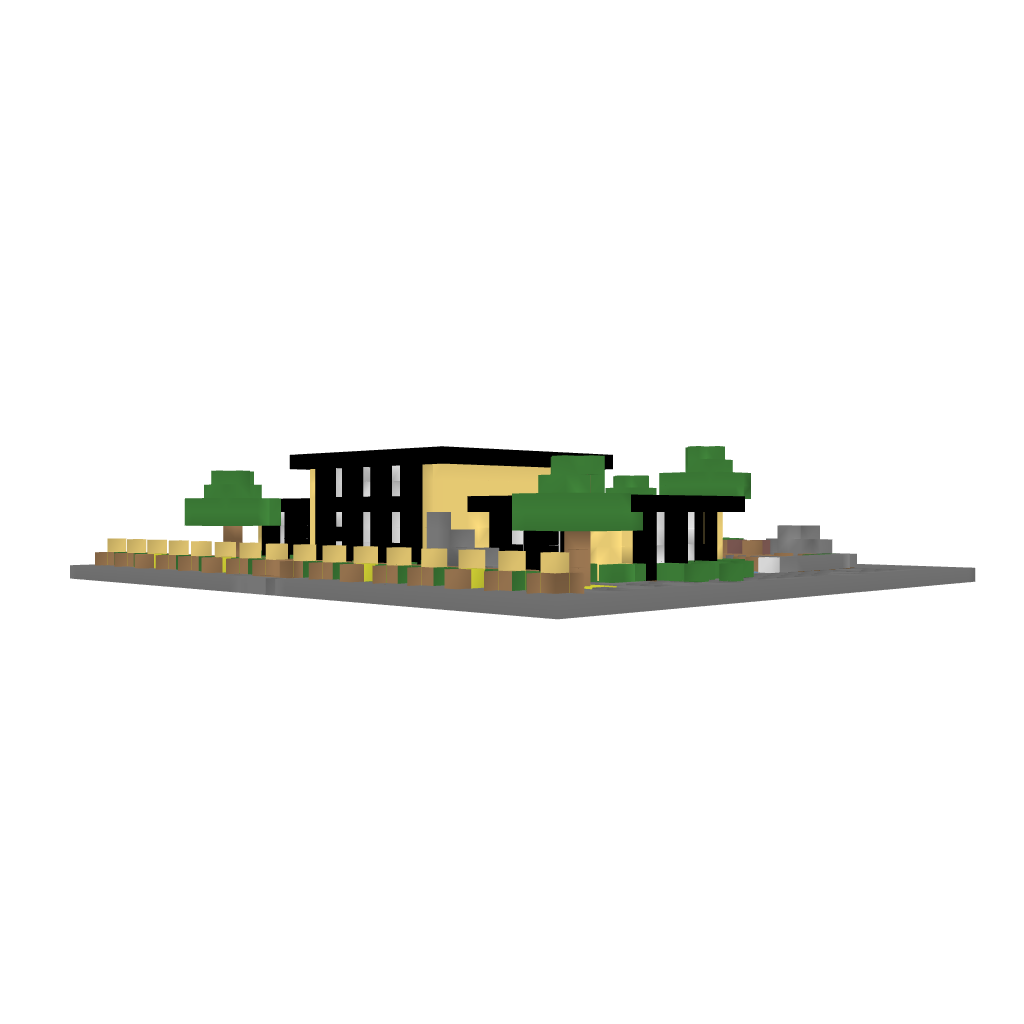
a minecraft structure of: Modern House #3 (Ecl1pse8) 1.7.2 bad low quality